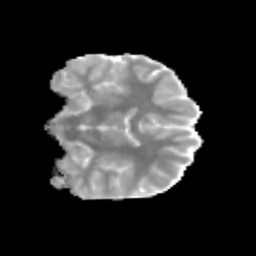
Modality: MD
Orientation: coronal
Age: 11
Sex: female
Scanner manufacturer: siemens
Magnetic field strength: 3 T
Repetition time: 3.8 s
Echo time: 0.07 s